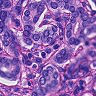
Metastatic tissue present: yes